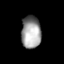
Tissue: lung
Cell type: Fibroblasts
Senescence score: 0.7189
Nuclear area (px): 617
Mean DAPI intensity: 157.049